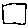
Label: square